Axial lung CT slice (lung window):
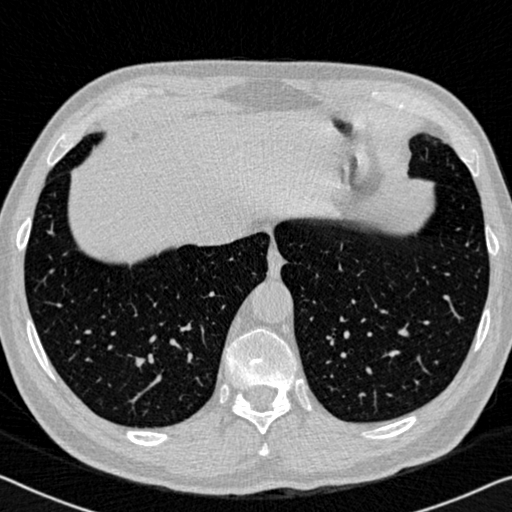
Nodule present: no